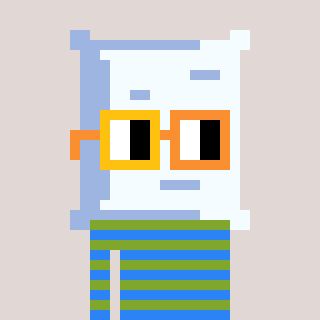
a pixel art character with square yellow and orange glasses, a pillow-shaped head and a slimegreen-colored body on a warm background